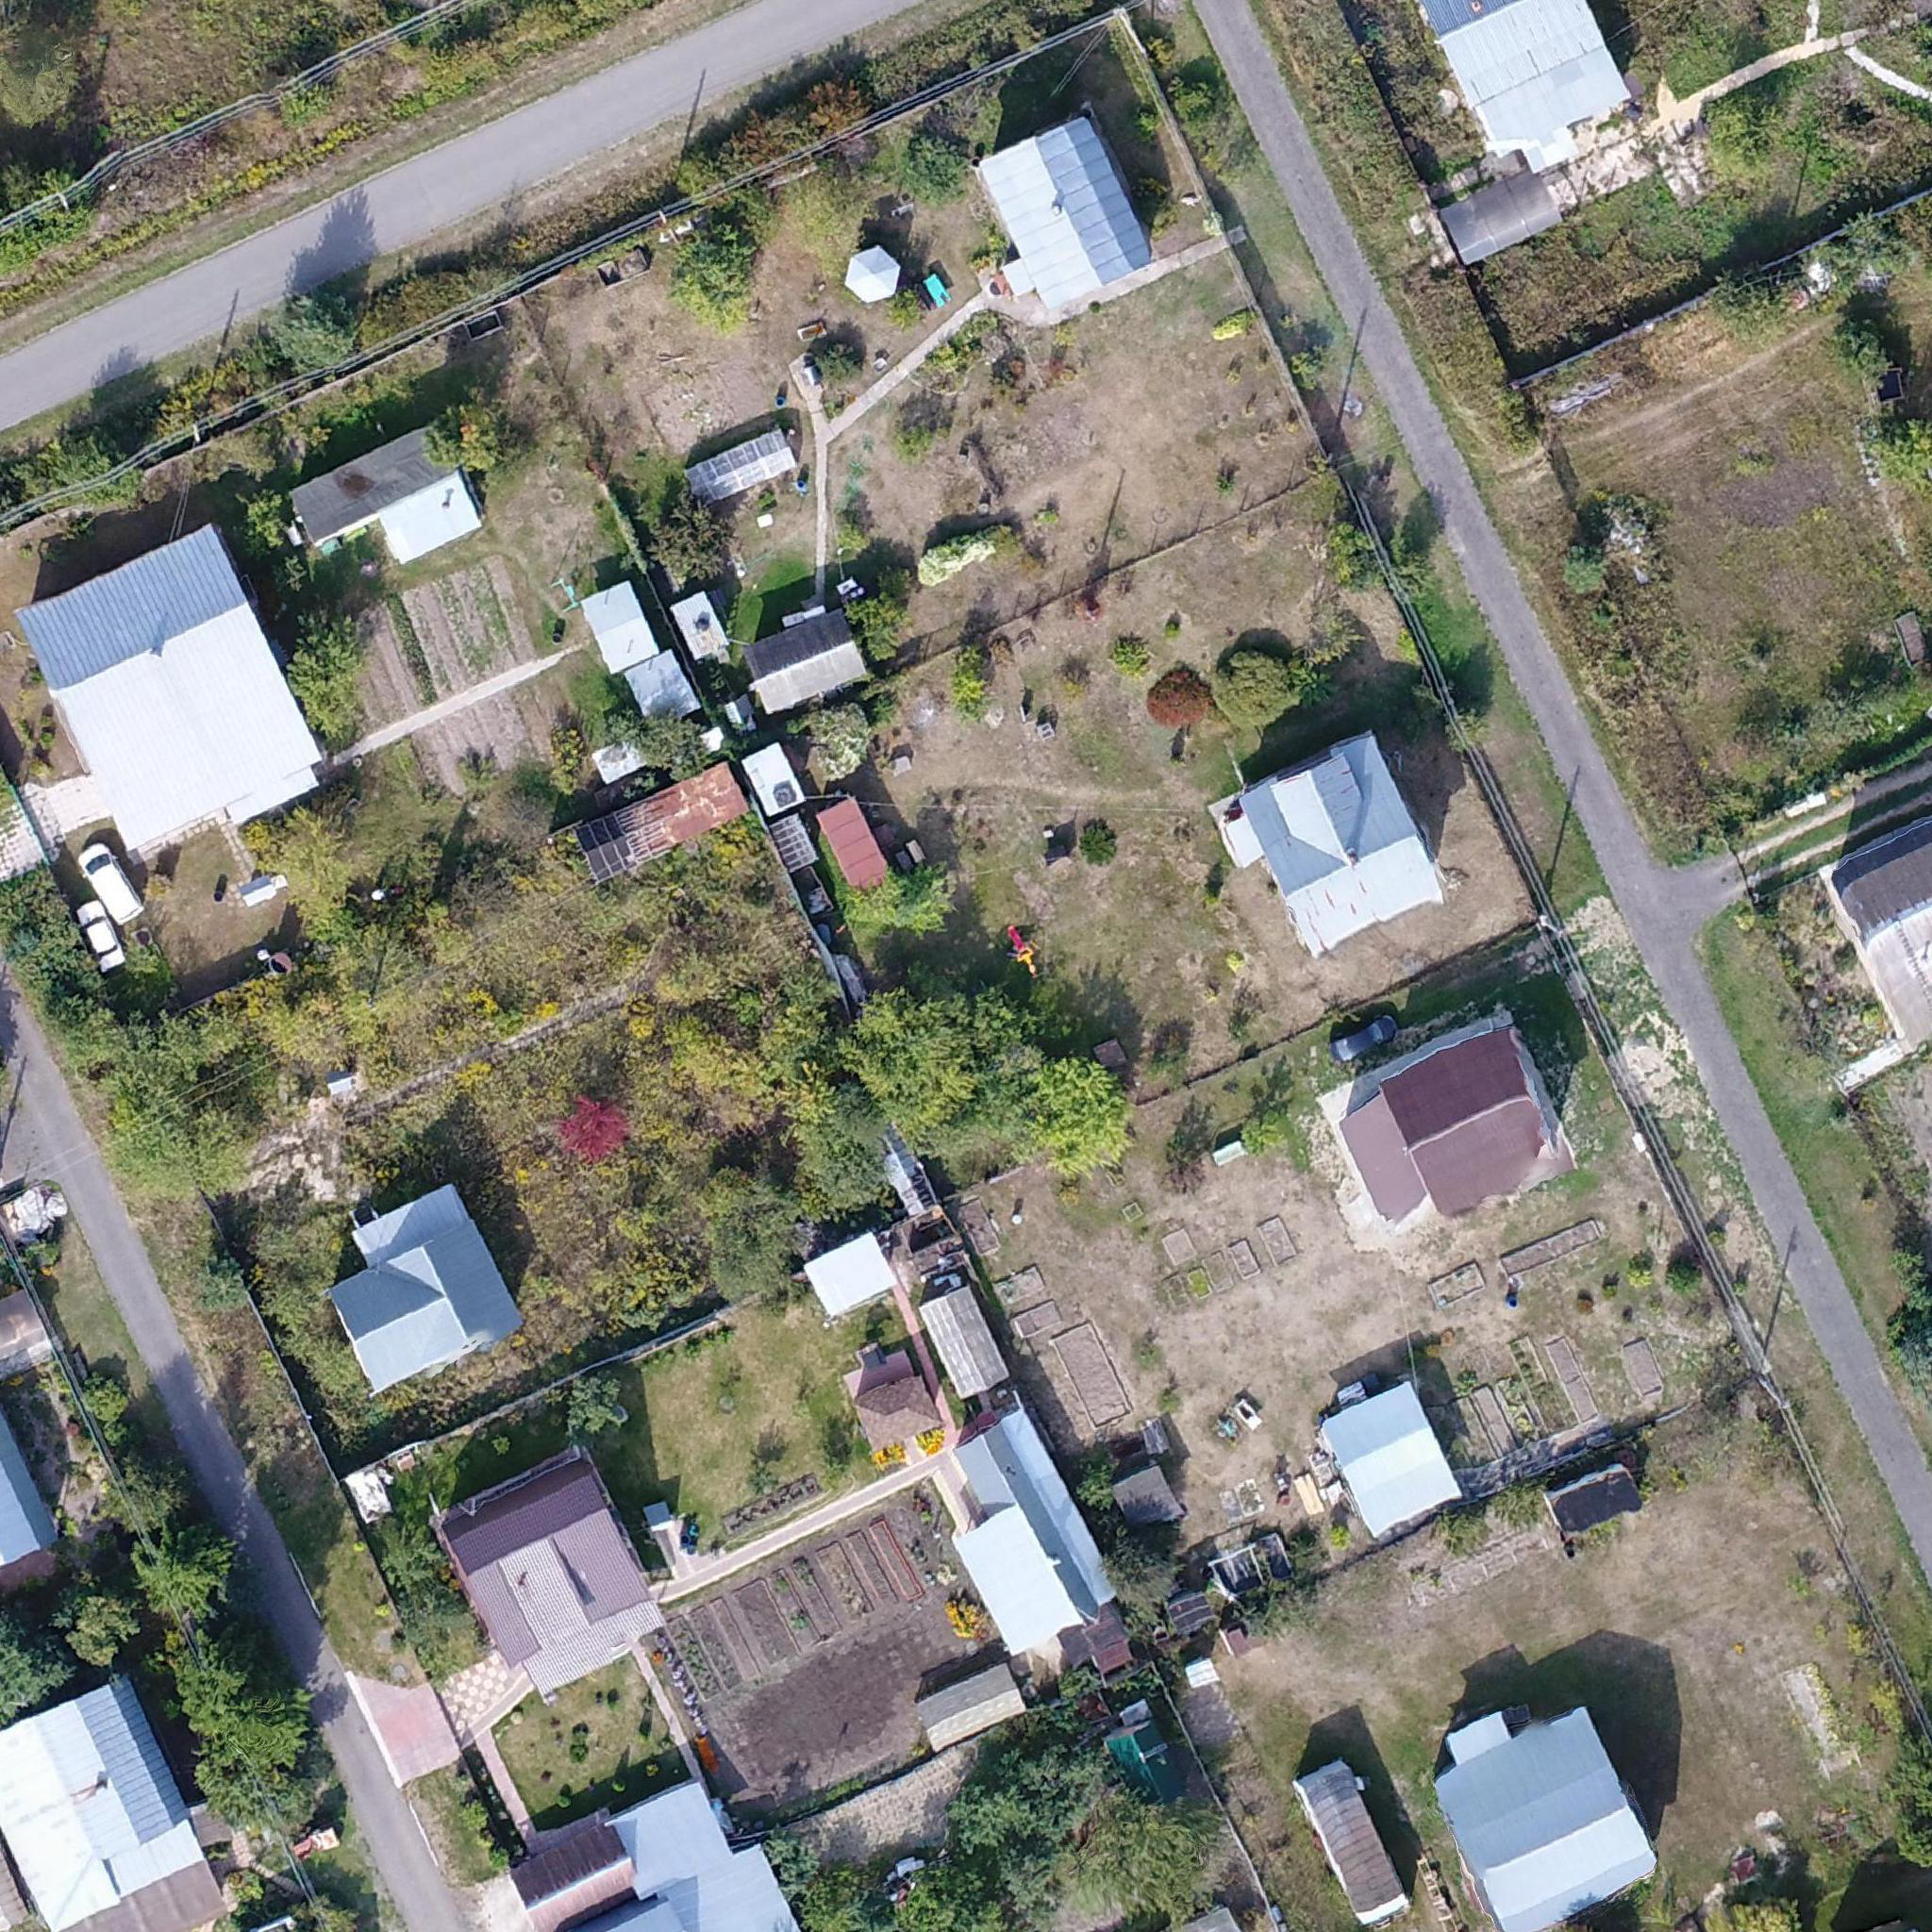
Biome: Sarmatic mixed forests